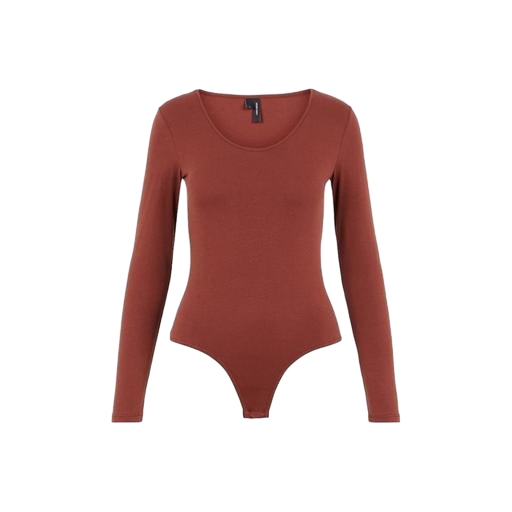
brown long sleeves, multicolor vero moda rust high neck blouse, brown femme long-sleeve top, white background